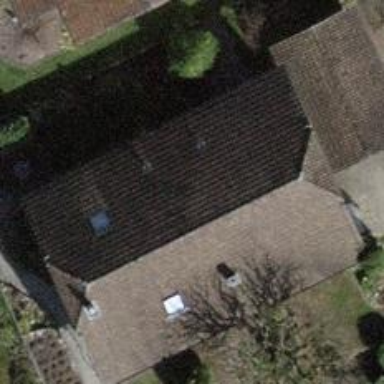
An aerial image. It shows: Residential house.